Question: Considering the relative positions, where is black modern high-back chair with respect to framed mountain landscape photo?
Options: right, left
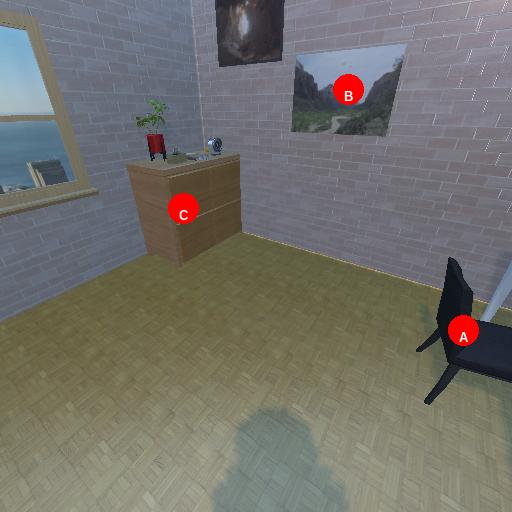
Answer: right